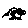
Label: tree